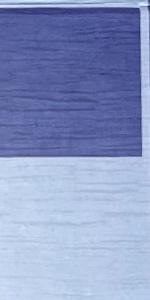
Label: Empty